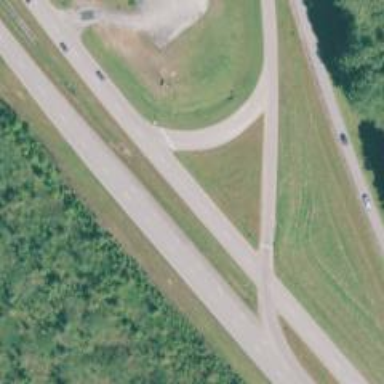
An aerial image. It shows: Primary link road with asphalt surface.